Question: ## Problem
I want inherited classes from channel to share same foreign key, merging Gateway_GatewayId and Gateway_GatewayId1 columns into GatewayId column.

I have tried this:
'''
modelBuilder.Entity<ChannelModbus>().HasRequired(d => d.Gateway).WithMany()
.HasForeignKey(d => d.GatewayId).WillCascadeOnDelete(false)
'''
But get this error:
> The foreign key component 'GatewayId' is not a declared property on
type 'ChannelModbus'. Verify that it has not been explicitly excluded
from the model and that it is a valid primitive property.
And I've tried to use MapKey too:
'''
modelBuilder.Entity<ChannelModbus>().HasRequired(d => d.Gateway).WithMany()
.Map(d => d.MapKey("GatewayId")).WillCascadeOnDelete(false);
'''
And get this error:
> One or more validation errors were detected during model generation:GatewayId: Name: Each property name in a type must be unique. Property name 'GatewayId' is already defined. GatewayId: Name: Each property name in a type must be unique. Property name 'GatewayId' is already defined.
## Code
'''
public abstract class Channel
{
public int ChannelId { get; private set; }
public int GatewayId { get; set; }
}
public abstract class Gateway
{
public int GatewayId { get; private set; }
}
public abstract class GatewayTcp : Gateway
{
public string Ip { get; set; }
public int Puerto { get; set; }
}
public class GatewayModbus : GatewayTcp { }
public class GatewayXmlRpc : GatewayTcp { }
public class ChannelModbus : Channel
{
public virtual GatewayModbus Gateway { get; set; }
}
public class ChannelXmlRpc : Channel
{
public virtual GatewayXmlRpc Gateway { get; set; }
}
public partial class MyDbContext : DbContext
{
public IDbSet<Channel> Channels { get; set; }
public IDbSet<Gateway> Gateways { get; set; }
protected override void OnModelCreating(DbModelBuilder modelBuilder) {
modelBuilder.Conventions.Remove<PluralizingTableNameConvention>();
modelBuilder.Entity<Gateway>().Property(d => d.GatewayId).HasDatabaseGeneratedOption(DatabaseGeneratedOption.Identity);
modelBuilder.Entity<Gateway>().HasKey(d => d.GatewayId);
modelBuilder.Entity<Channel>().Property(d => d.ChannelId).HasDatabaseGeneratedOption(DatabaseGeneratedOption.Identity);
modelBuilder.Entity<Channel>().HasKey(d => d.ChannelId);
modelBuilder.Entity<ChannelModbus>().HasRequired(d => d.Gateway).WithMany().WillCascadeOnDelete(false);
modelBuilder.Entity<ChannelXmlRpc>().HasRequired(d => d.Gateway).WithMany().WillCascadeOnDelete(false);
//modelBuilder.Entity<ChannelModbus>().HasRequired(d => d.Gateway).WithMany().HasForeignKey(d => d.GatewayId).WillCascadeOnDelete(false);
//modelBuilder.Entity<ChannelXmlRpc>().HasRequired(d => d.Gateway).WithMany().HasForeignKey(d => d.GatewayId).WillCascadeOnDelete(false);
}
}
'''
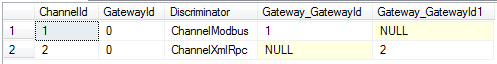
Answer: Yes, it's possible. Just move the 'Gateway' property from 'ChannelModbus' and 'ChannelXmlRpc' to the base class, 'Channel'.
'''
public abstract class Channel
{
public int ChannelId { get; private set; }
public int GatewayId { get; set; }
public virtual GatewayModbus Gateway { get; set; }
}
'''
When you define the property on each derived class, since you use TPH inheritance, all columns will be mapped to a single table, one column belongs to 'ChannelModbus' and one column belongs to 'ChannelXmlRpc' even though they refer to the same entity. By moving it to the base class, both derived class will use the same column for foreign key.